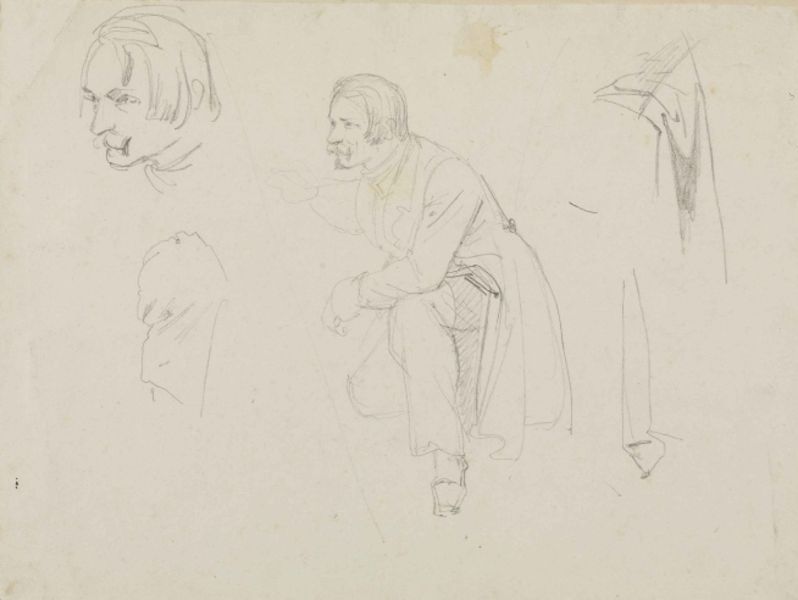
Titel: Kopf-, Figuren- und Gewandstudien
Künstler: Friedrich Mosbrugger
Standort: Karlsruhe
Institution: Staatliche Kunsthalle Karlsruhe
Schlagwörter: fuß, hand, kopf, mann, umhang, weiß, sitzen, ellbogen, frisur, grau, haar, hell, mund, männer, nase, ohr, profil, schwarz, skizze, stirn, zeichen, zeichnung, tuch, rock, bart, hemd, hose, jacke, schnurrbart, arm, augen, falten, gesicht, kragen, lang, mensch, hals, hände, portrait, porträt, schauen, auge, gewand, haare, mantel, sitzend, gebeugt, kinn, ohren, schulter, traurig, bein, papier, haltung, schuhe, studie, übung, grafik, graphik, silhouette, ausdruck, falte, detail, mimik, faltenwurf, augenbraue, ellenbogen, knie, aufstützen, schnauzer, striche, abgewandt, links, linie, kohle, schraffur, radierung, schwarzweiß, knien, mäntel, bleistift, degen, schuh, entwurf, rüstung, stift, bleistiftzeichnung, fleck, studien, halbprofil, knieend, aufgestützt, stützend, knieen, miene, zeichnun, männerkopf, details, leonardo da vinci, vorstudie, hockend, detailstudie, bleistuft, phren, entwuf, männerstudie, bleistigt, 1860, zeichnung mann, stüteznd, nase augenbrauen, deails